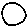
Label: moon